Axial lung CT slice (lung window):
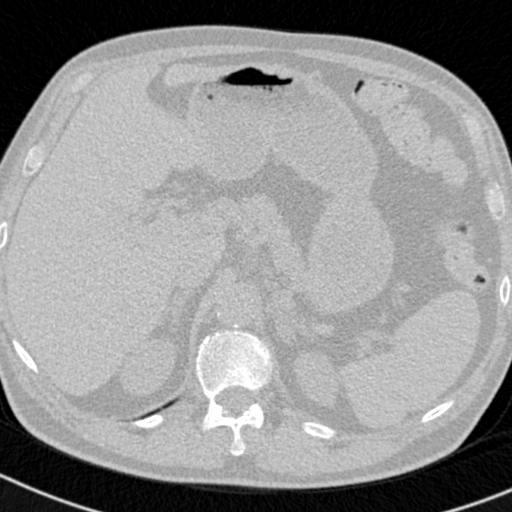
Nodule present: no